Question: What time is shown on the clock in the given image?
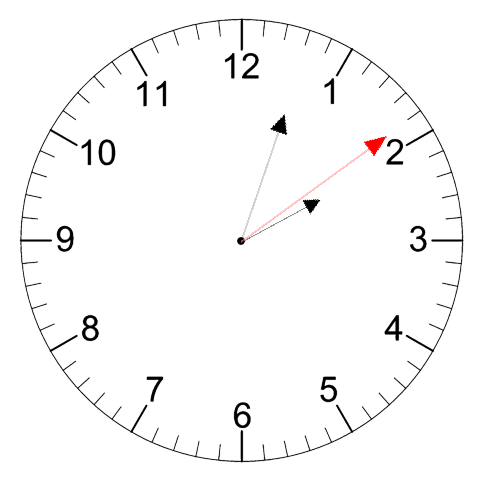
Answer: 02:03:09